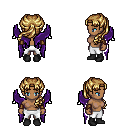
a pixel art fantasy rpg character, female body template, human, dark skin, purple wings, white pants, blonde princess hairstyle, leather bracers, black shoes, four views (front, back, left, right), 2x2 character sprite sheet, small pixel art, hard edges, no anti-aliasing